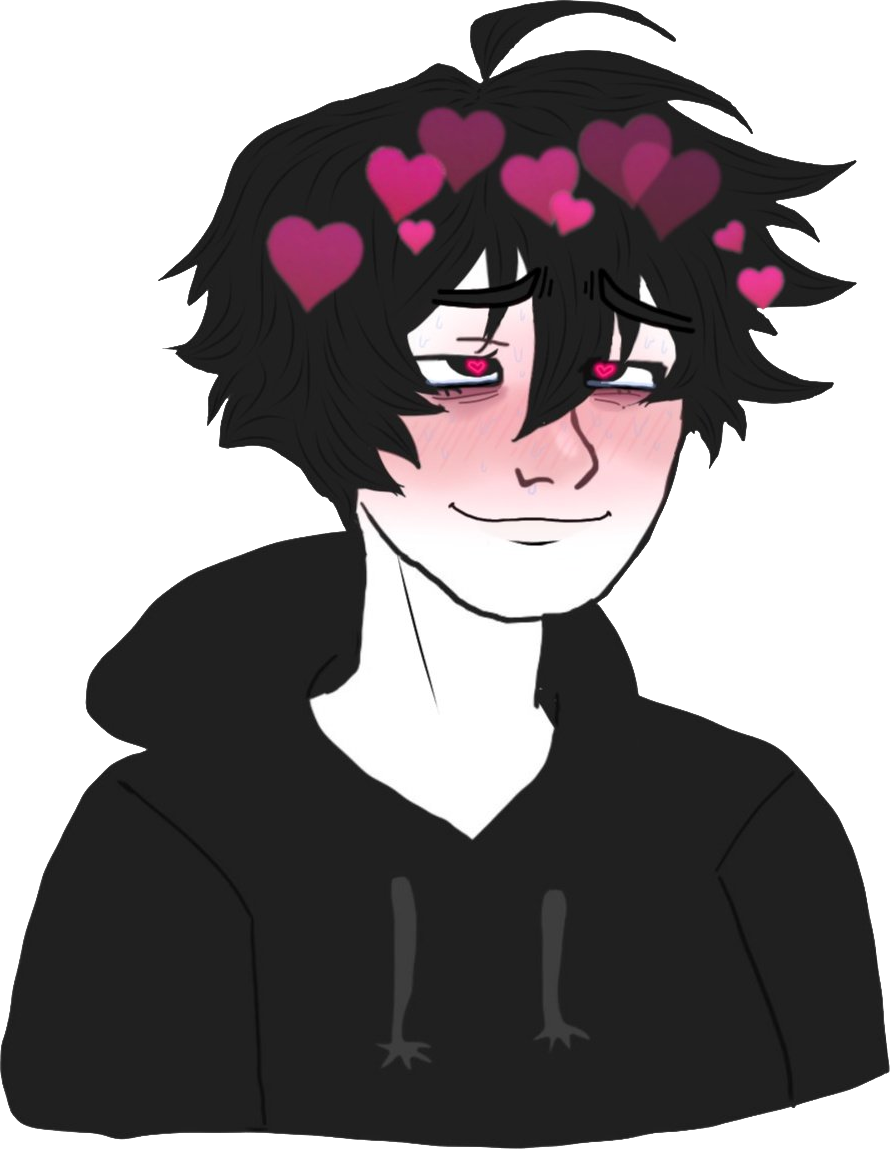
Label: 5_Twinkjak